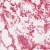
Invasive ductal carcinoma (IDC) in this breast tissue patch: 0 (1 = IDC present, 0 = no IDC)